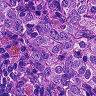
Metastatic tissue present: yes